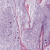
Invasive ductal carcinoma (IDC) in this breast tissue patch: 0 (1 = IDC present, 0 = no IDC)